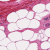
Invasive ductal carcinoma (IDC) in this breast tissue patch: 0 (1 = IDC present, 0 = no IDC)